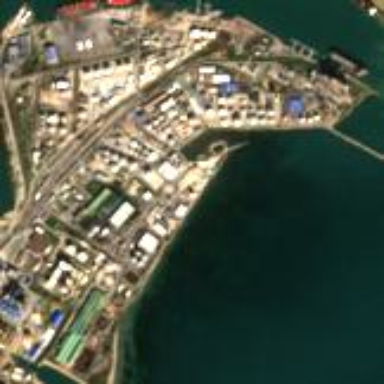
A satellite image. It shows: Industrial area designated for port activities.